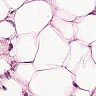
Metastatic tissue present: yes